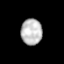
Tissue: prostate
Cell type: T cells
Senescence score: 0.7299
Nuclear area (px): 541
Mean DAPI intensity: 188.566